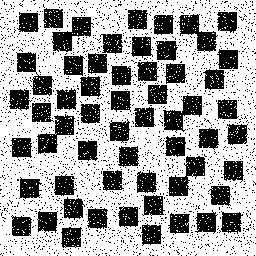
Squares: 60
Triangles: 0
Stars: 0
Total shapes: 60